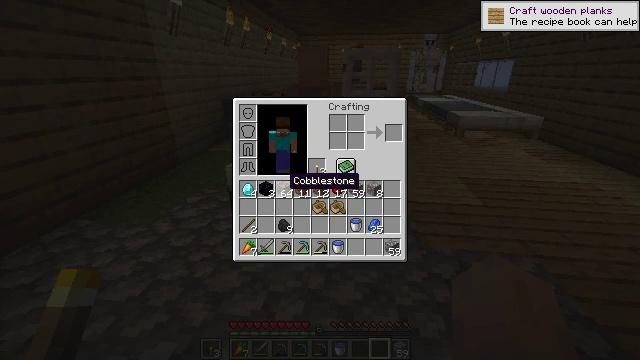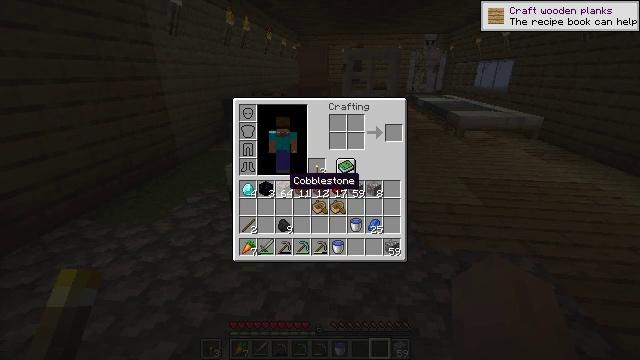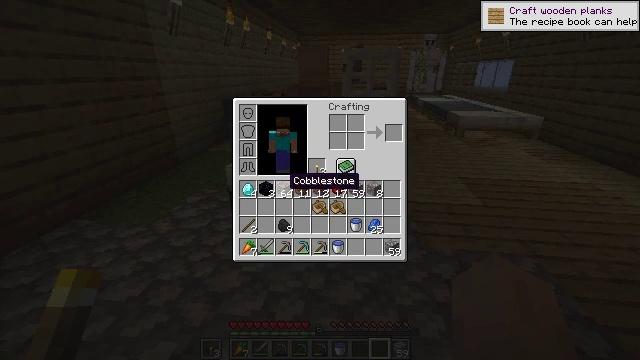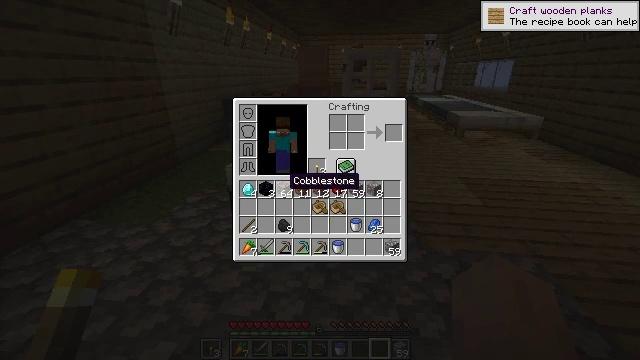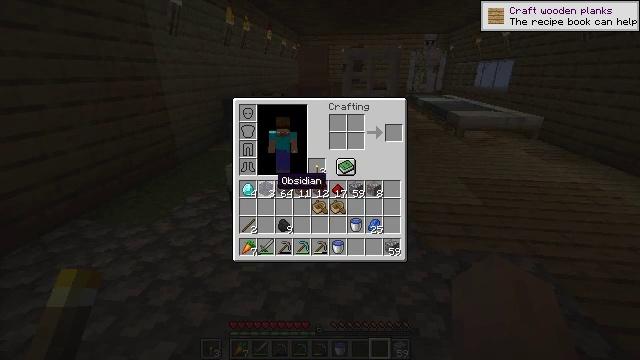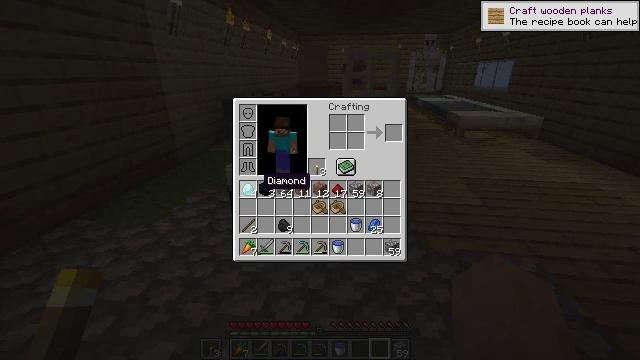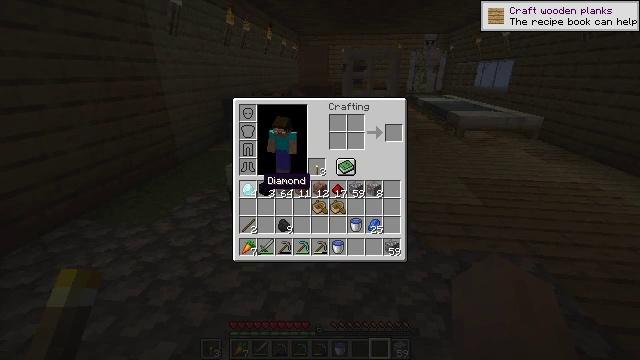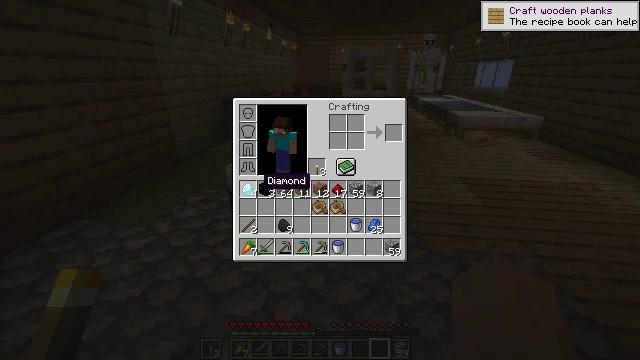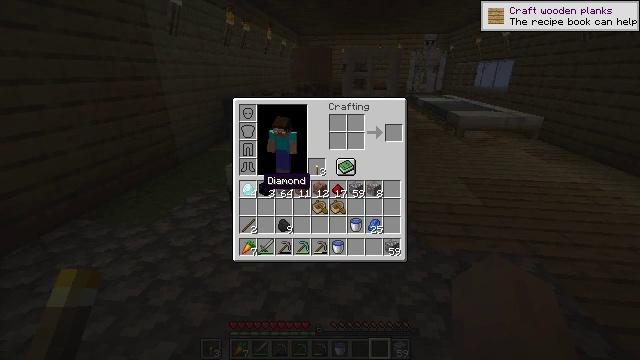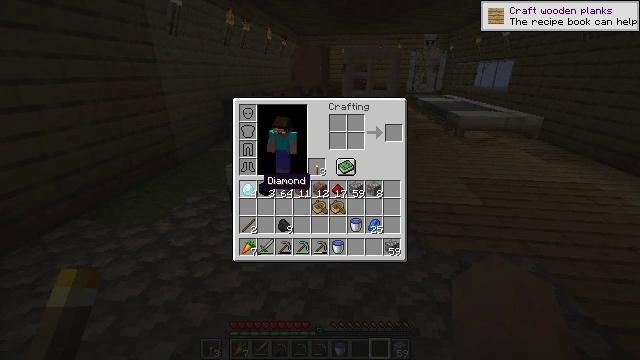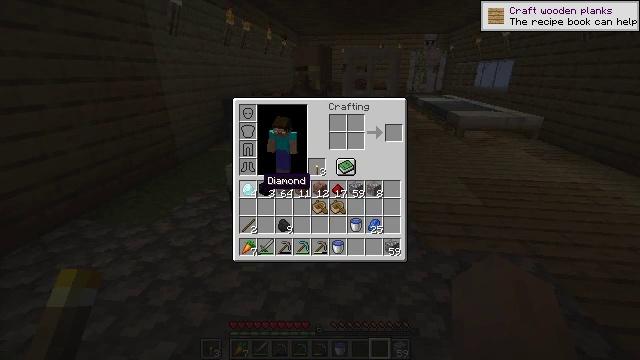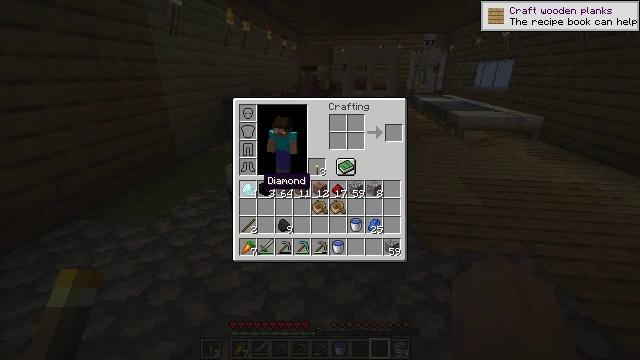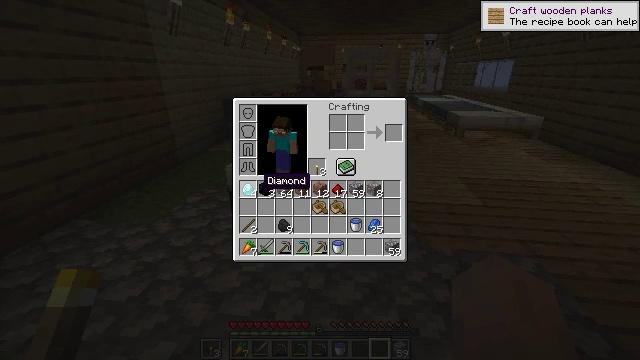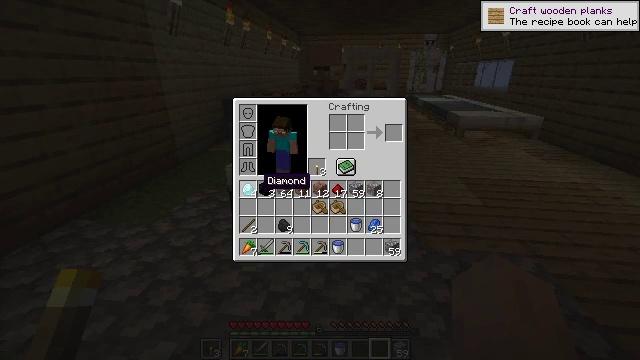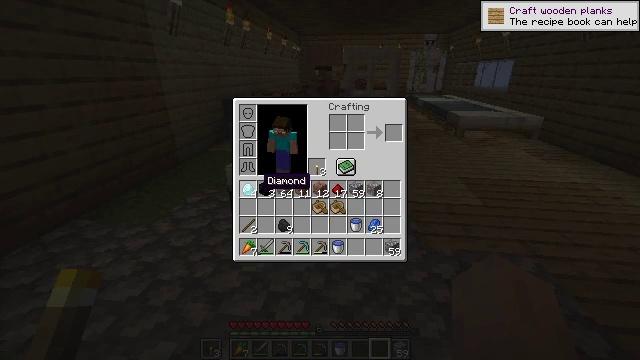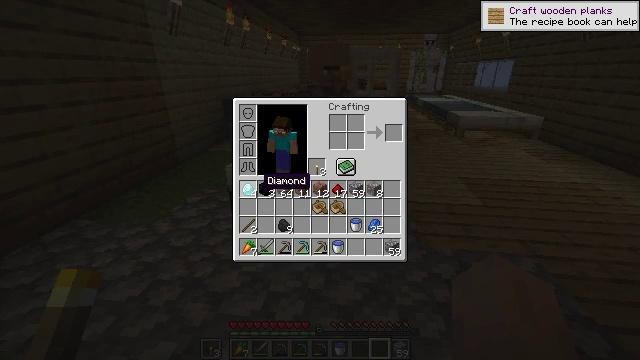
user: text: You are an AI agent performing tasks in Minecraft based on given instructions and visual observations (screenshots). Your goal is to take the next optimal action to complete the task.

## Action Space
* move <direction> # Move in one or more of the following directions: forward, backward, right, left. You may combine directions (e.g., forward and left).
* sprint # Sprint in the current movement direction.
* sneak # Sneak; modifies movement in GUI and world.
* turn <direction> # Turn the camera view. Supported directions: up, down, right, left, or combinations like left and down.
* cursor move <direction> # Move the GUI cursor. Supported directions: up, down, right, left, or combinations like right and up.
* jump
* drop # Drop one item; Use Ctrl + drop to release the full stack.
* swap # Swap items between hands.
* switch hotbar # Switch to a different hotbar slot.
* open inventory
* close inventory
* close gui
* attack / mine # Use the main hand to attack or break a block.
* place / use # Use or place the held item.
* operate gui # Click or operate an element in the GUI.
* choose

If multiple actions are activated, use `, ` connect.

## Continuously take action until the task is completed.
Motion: motion action
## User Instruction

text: Craft a diamond sword with diamonds and a stick.
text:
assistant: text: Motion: no_op
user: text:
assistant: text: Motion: no_op
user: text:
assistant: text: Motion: no_op
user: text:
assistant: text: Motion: cursor move left
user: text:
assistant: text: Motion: cursor move left
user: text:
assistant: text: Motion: no_op
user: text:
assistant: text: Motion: no_op
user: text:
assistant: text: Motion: no_op
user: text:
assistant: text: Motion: no_op
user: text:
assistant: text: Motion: no_op
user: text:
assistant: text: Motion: no_op
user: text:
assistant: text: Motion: no_op
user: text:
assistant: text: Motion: no_op
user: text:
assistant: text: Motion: no_op
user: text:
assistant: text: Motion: no_op
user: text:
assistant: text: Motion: no_op
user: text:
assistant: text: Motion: no_op
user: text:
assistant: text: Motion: no_op
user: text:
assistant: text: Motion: no_op
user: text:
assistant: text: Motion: no_op
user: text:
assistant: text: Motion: no_op
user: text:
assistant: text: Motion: no_op
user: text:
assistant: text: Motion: no_op
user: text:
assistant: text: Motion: no_op
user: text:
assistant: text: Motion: no_op
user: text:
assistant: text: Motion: no_op
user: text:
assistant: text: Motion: no_op
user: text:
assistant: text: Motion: no_op
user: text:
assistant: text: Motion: no_op
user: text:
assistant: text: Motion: no_op